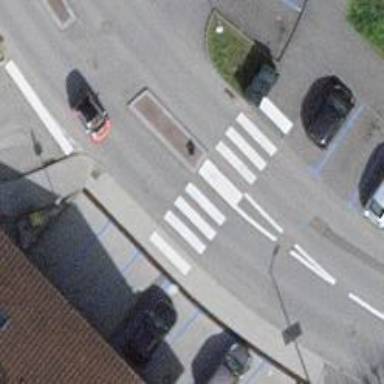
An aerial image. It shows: Uncontrolled zebra crossing with zebra markings.